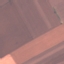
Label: AnnualCrop